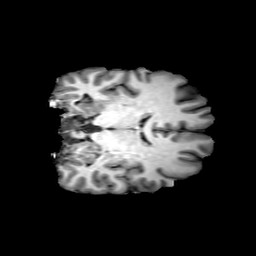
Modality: T1w
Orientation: coronal
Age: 24
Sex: male
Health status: ill